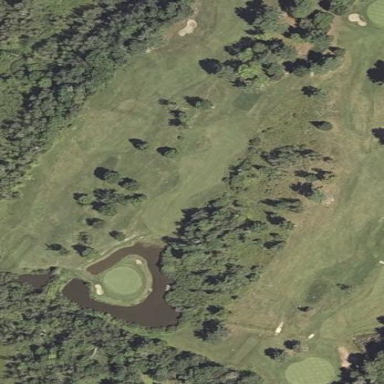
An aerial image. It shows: Grassy area designated as golf fairway.